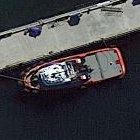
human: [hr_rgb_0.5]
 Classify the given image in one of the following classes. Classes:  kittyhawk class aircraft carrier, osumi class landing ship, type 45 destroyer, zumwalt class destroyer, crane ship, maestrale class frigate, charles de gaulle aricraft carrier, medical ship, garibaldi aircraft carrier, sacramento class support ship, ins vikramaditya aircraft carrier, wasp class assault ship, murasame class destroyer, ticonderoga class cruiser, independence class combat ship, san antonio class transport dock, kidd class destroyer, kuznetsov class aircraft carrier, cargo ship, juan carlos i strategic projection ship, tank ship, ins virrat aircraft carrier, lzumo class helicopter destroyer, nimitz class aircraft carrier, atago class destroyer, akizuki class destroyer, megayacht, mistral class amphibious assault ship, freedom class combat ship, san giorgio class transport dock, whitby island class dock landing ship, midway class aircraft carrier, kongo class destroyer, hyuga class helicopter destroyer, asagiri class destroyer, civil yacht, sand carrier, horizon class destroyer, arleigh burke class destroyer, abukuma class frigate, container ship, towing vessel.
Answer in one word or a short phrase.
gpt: Towing vessel